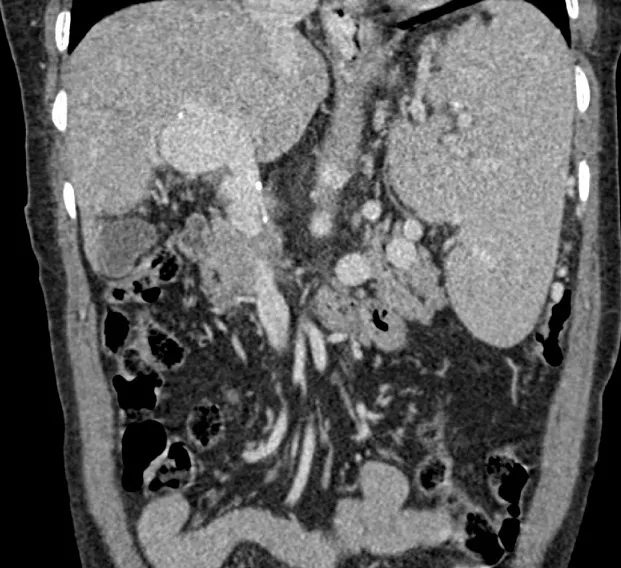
Coronal reconstruction of a portal-phase angio-CT showing portal aneurysm, thin wall calcifications appear in the portal trunk and the aneurysm.
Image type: radiology (ct)